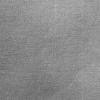
Atmospheric dust classification: dusty